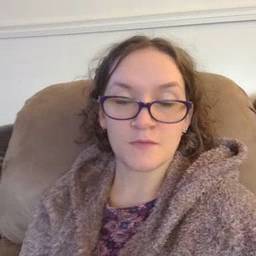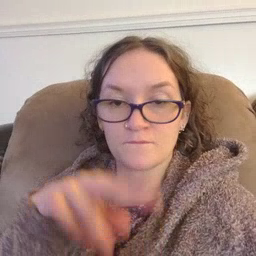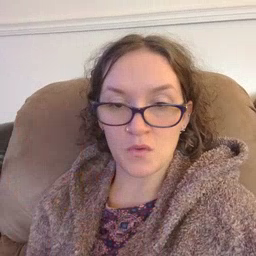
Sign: fall